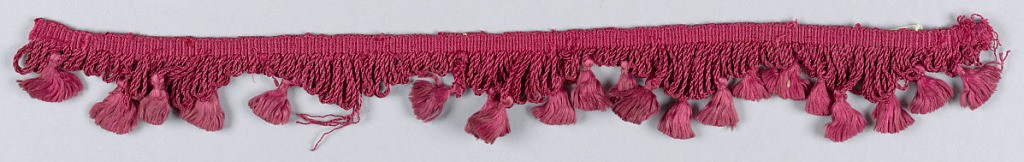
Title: Fringe
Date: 17th century
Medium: silk, metallic thread (gold strips on silk core) Technique: plain weave
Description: Fringe of red and gold threads with a heading and looped skirt threads arranged to give a scalloped edge; ornamented at intervals with red tufts.